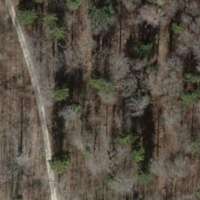
EUNIS habitat code: 41
Species observed at this site:
Lathyrus vernus